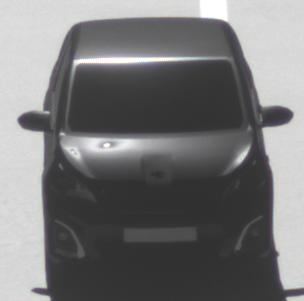
Make: Peugeot
Model: 108 1.0 VTi 68
Detailed model: 108
Model produced from: 2015/03
Model produced until: 2016/10
Doors: 3
Color: black
Road condition: dry road
Daytime: midday
Contrast: high contrast